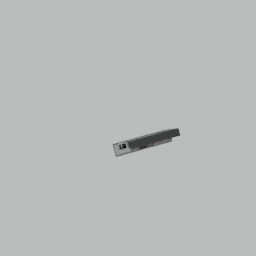
Label: furniture